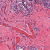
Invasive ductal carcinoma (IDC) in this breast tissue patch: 0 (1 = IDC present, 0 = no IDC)